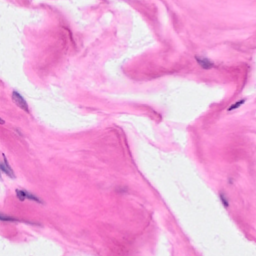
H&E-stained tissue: Breast